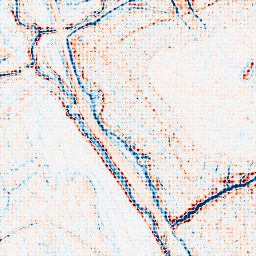
Category: edge_preserving
Decomposition family: anisotropic_diffusion
Decomposition parameters: iterations: 10
kappa: 50
gamma: 0.15
Upsampling method: sinc_blackman
Upsampling parameters: scale: 8
kernel_size: 8
Upsampling scale: 8